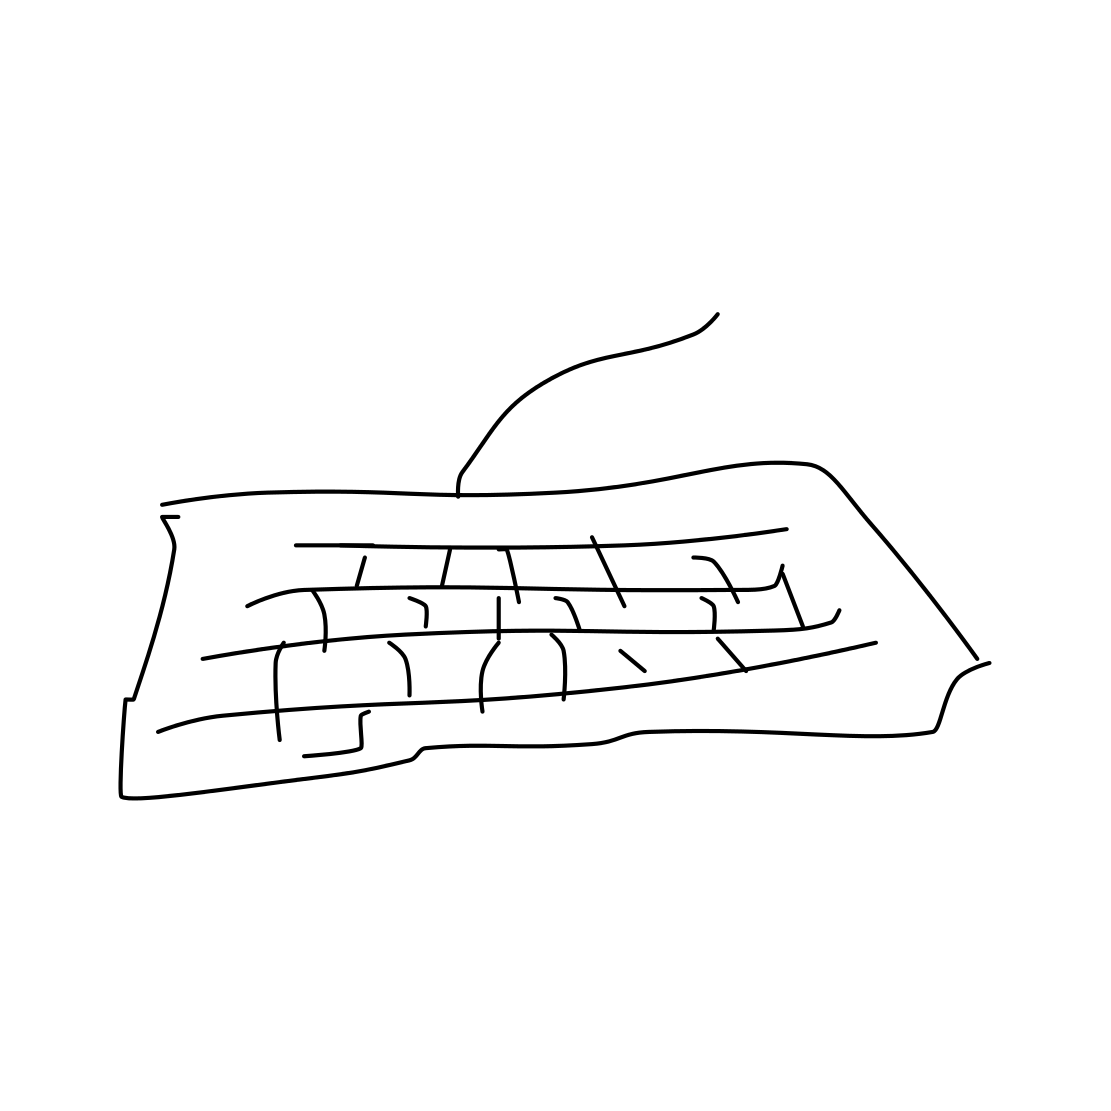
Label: keyboard